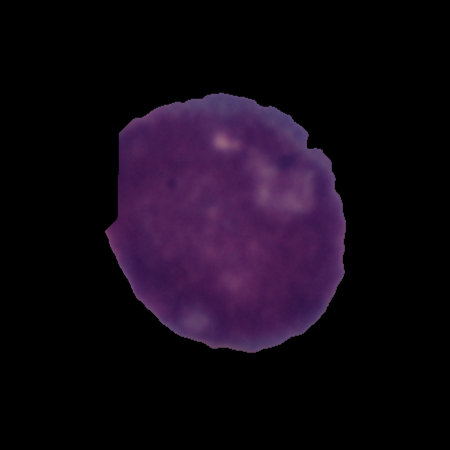
Label: cancer